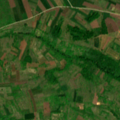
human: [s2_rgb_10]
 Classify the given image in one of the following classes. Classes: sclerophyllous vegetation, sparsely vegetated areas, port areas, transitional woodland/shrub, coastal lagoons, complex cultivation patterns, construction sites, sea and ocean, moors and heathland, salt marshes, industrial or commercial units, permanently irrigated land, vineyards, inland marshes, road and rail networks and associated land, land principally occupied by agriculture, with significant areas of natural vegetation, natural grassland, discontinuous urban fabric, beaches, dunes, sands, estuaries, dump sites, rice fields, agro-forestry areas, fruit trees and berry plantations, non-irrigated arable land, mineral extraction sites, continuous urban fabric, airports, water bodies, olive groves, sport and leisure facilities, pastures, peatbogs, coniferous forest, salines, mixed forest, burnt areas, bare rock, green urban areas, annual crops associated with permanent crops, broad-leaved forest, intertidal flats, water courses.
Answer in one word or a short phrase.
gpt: vineyards, complex cultivation patterns, land principally occupied by agriculture, with significant areas of natural vegetation, transitional woodland/shrub